Question: I got an odd behaviour when using <URL> v. 4.17.47.
Here is my picker configuration:
'''
format: 'YYYY-MM-DD HH:mm',
showTodayButton: true,
useCurrent: false,
showClear: true,
minDate: moment('{{ ts_beg }}'),
maxDate: moment('{{ ts_end }}')
'''
When setting minDate and maxDate to the same day but with different hours, let's say '2018-2-1 00:00' and '2018-2-1 02:00', I am unable to choose both date and time:

Does anyone has a workaround to solve this issue ?
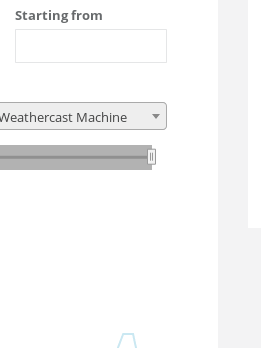
Answer: The problem, if not wrong, is because of the implementation of 'maxDate' you can override this behavior using the <URL>, this way you will be able to select the date
Here a live example:
'''
const format = 'YYYY-MM-DD HH:mm';
const MaxDate = moment('2018-02-01 02:00', format);
const MinDate = moment('2018-02-01 00:00', format);
$('#myDatepicker').datetimepicker({
format: format,
showTodayButton: true,
useCurrent: false,
showClear: true,
minDate: MinDate,
});
$('#myDatepicker').data("DateTimePicker").maxDate(MaxDate);
'''
'''
<script src="https://ajax.googleapis.com/ajax/libs/jquery/2.1.1/jquery.min.js"></script>
<script src="https://cdnjs.cloudflare.com/ajax/libs/moment.js/2.18.1/moment.min.js"></script>
<script src="https://cdnjs.cloudflare.com/ajax/libs/bootstrap-datetimepicker/4.17.47/js/bootstrap-datetimepicker.min.js"></script>
<script src="https://maxcdn.bootstrapcdn.com/bootstrap/3.3.7/js/bootstrap.min.js"></script>
<link href="https://maxcdn.bootstrapcdn.com/bootstrap/3.3.7/css/bootstrap.min.css" rel="stylesheet"/>
<link href="https://cdn.rawgit.com/Eonasdan/bootstrap-datetimepicker/25c11d79/build/css/bootstrap-datetimepicker.min.css" rel="stylesheet"/>
<br/>
<!--Space for the fiddle-->
<div class="container">
<div class="row">
<div class='col-sm-6'>
<div class="form-group">
<div class='input-group date' id='myDatepicker'>
<input type='text' class="form-control" />
<span class="input-group-addon">
<span class="glyphicon glyphicon-calendar"></span>
</span>
</div>
</div>
</div>
</div>
</div>
'''